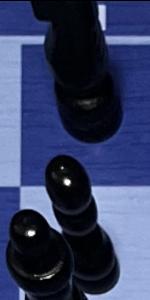
Label: Pawn_Black